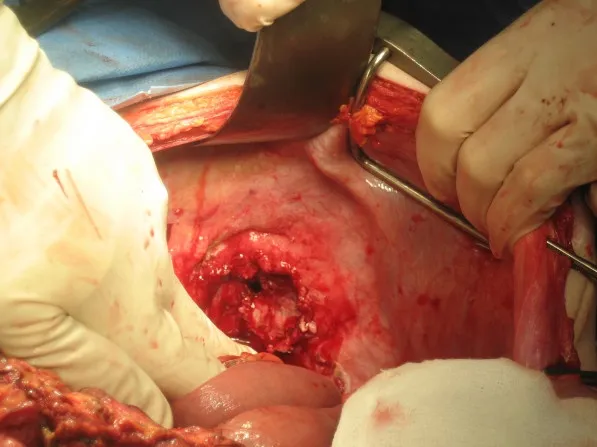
Photograph of the diaphragmatic defect.
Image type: medical_photograph (other_medical_photograph)